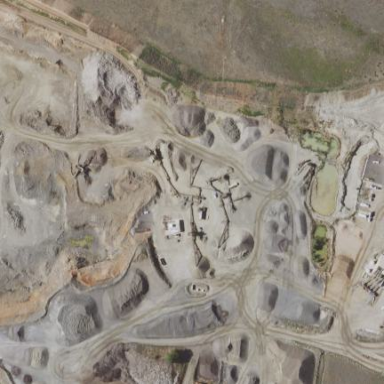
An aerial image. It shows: Quarry area.